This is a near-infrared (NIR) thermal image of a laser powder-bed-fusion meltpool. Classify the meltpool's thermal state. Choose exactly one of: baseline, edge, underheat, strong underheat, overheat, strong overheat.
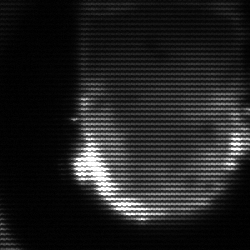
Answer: baseline